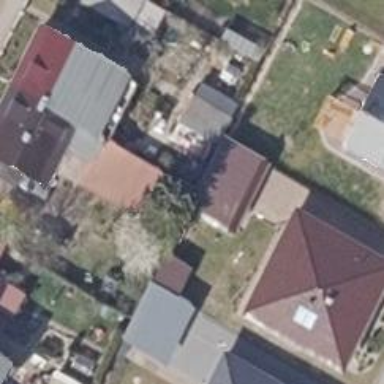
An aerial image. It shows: Simple and straightforward house.